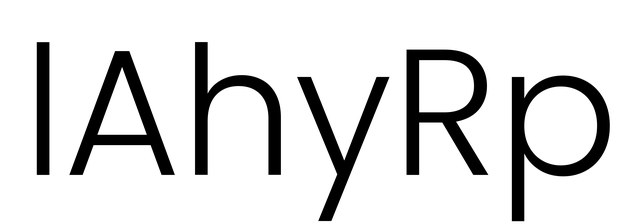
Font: Poppins-Light